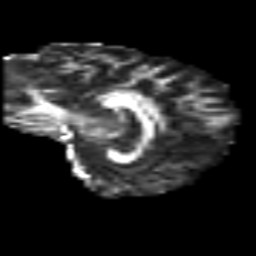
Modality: FA
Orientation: sagittal
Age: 57
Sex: female
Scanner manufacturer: siemens
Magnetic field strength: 3 T
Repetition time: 5.6 s
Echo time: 0.082 s